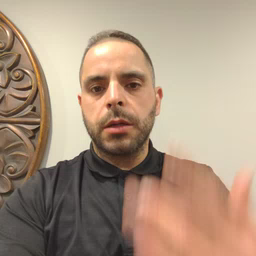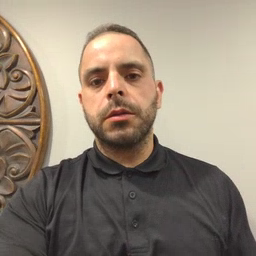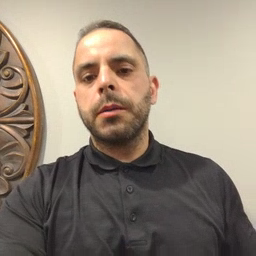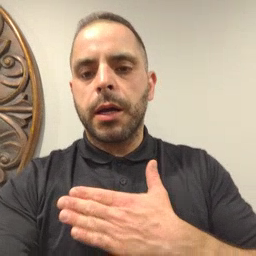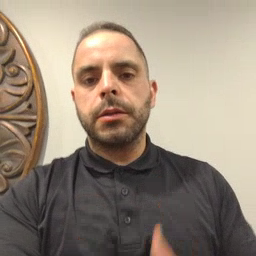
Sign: minemy